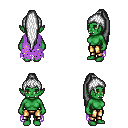
a pixel art fantasy rpg character, female body template, orc, green skin, maroon tattered cape, gold greaves, white extra-long topknot hairstyle, four views (front, back, left, right), 2x2 character sprite sheet, small pixel art, hard edges, no anti-aliasing